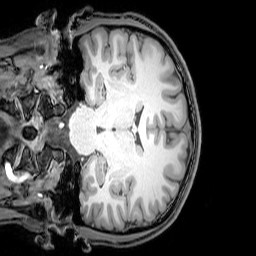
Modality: T1w
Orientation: coronal
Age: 20
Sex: male
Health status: healthy
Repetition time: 0.081 s
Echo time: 0.037 s